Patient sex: M
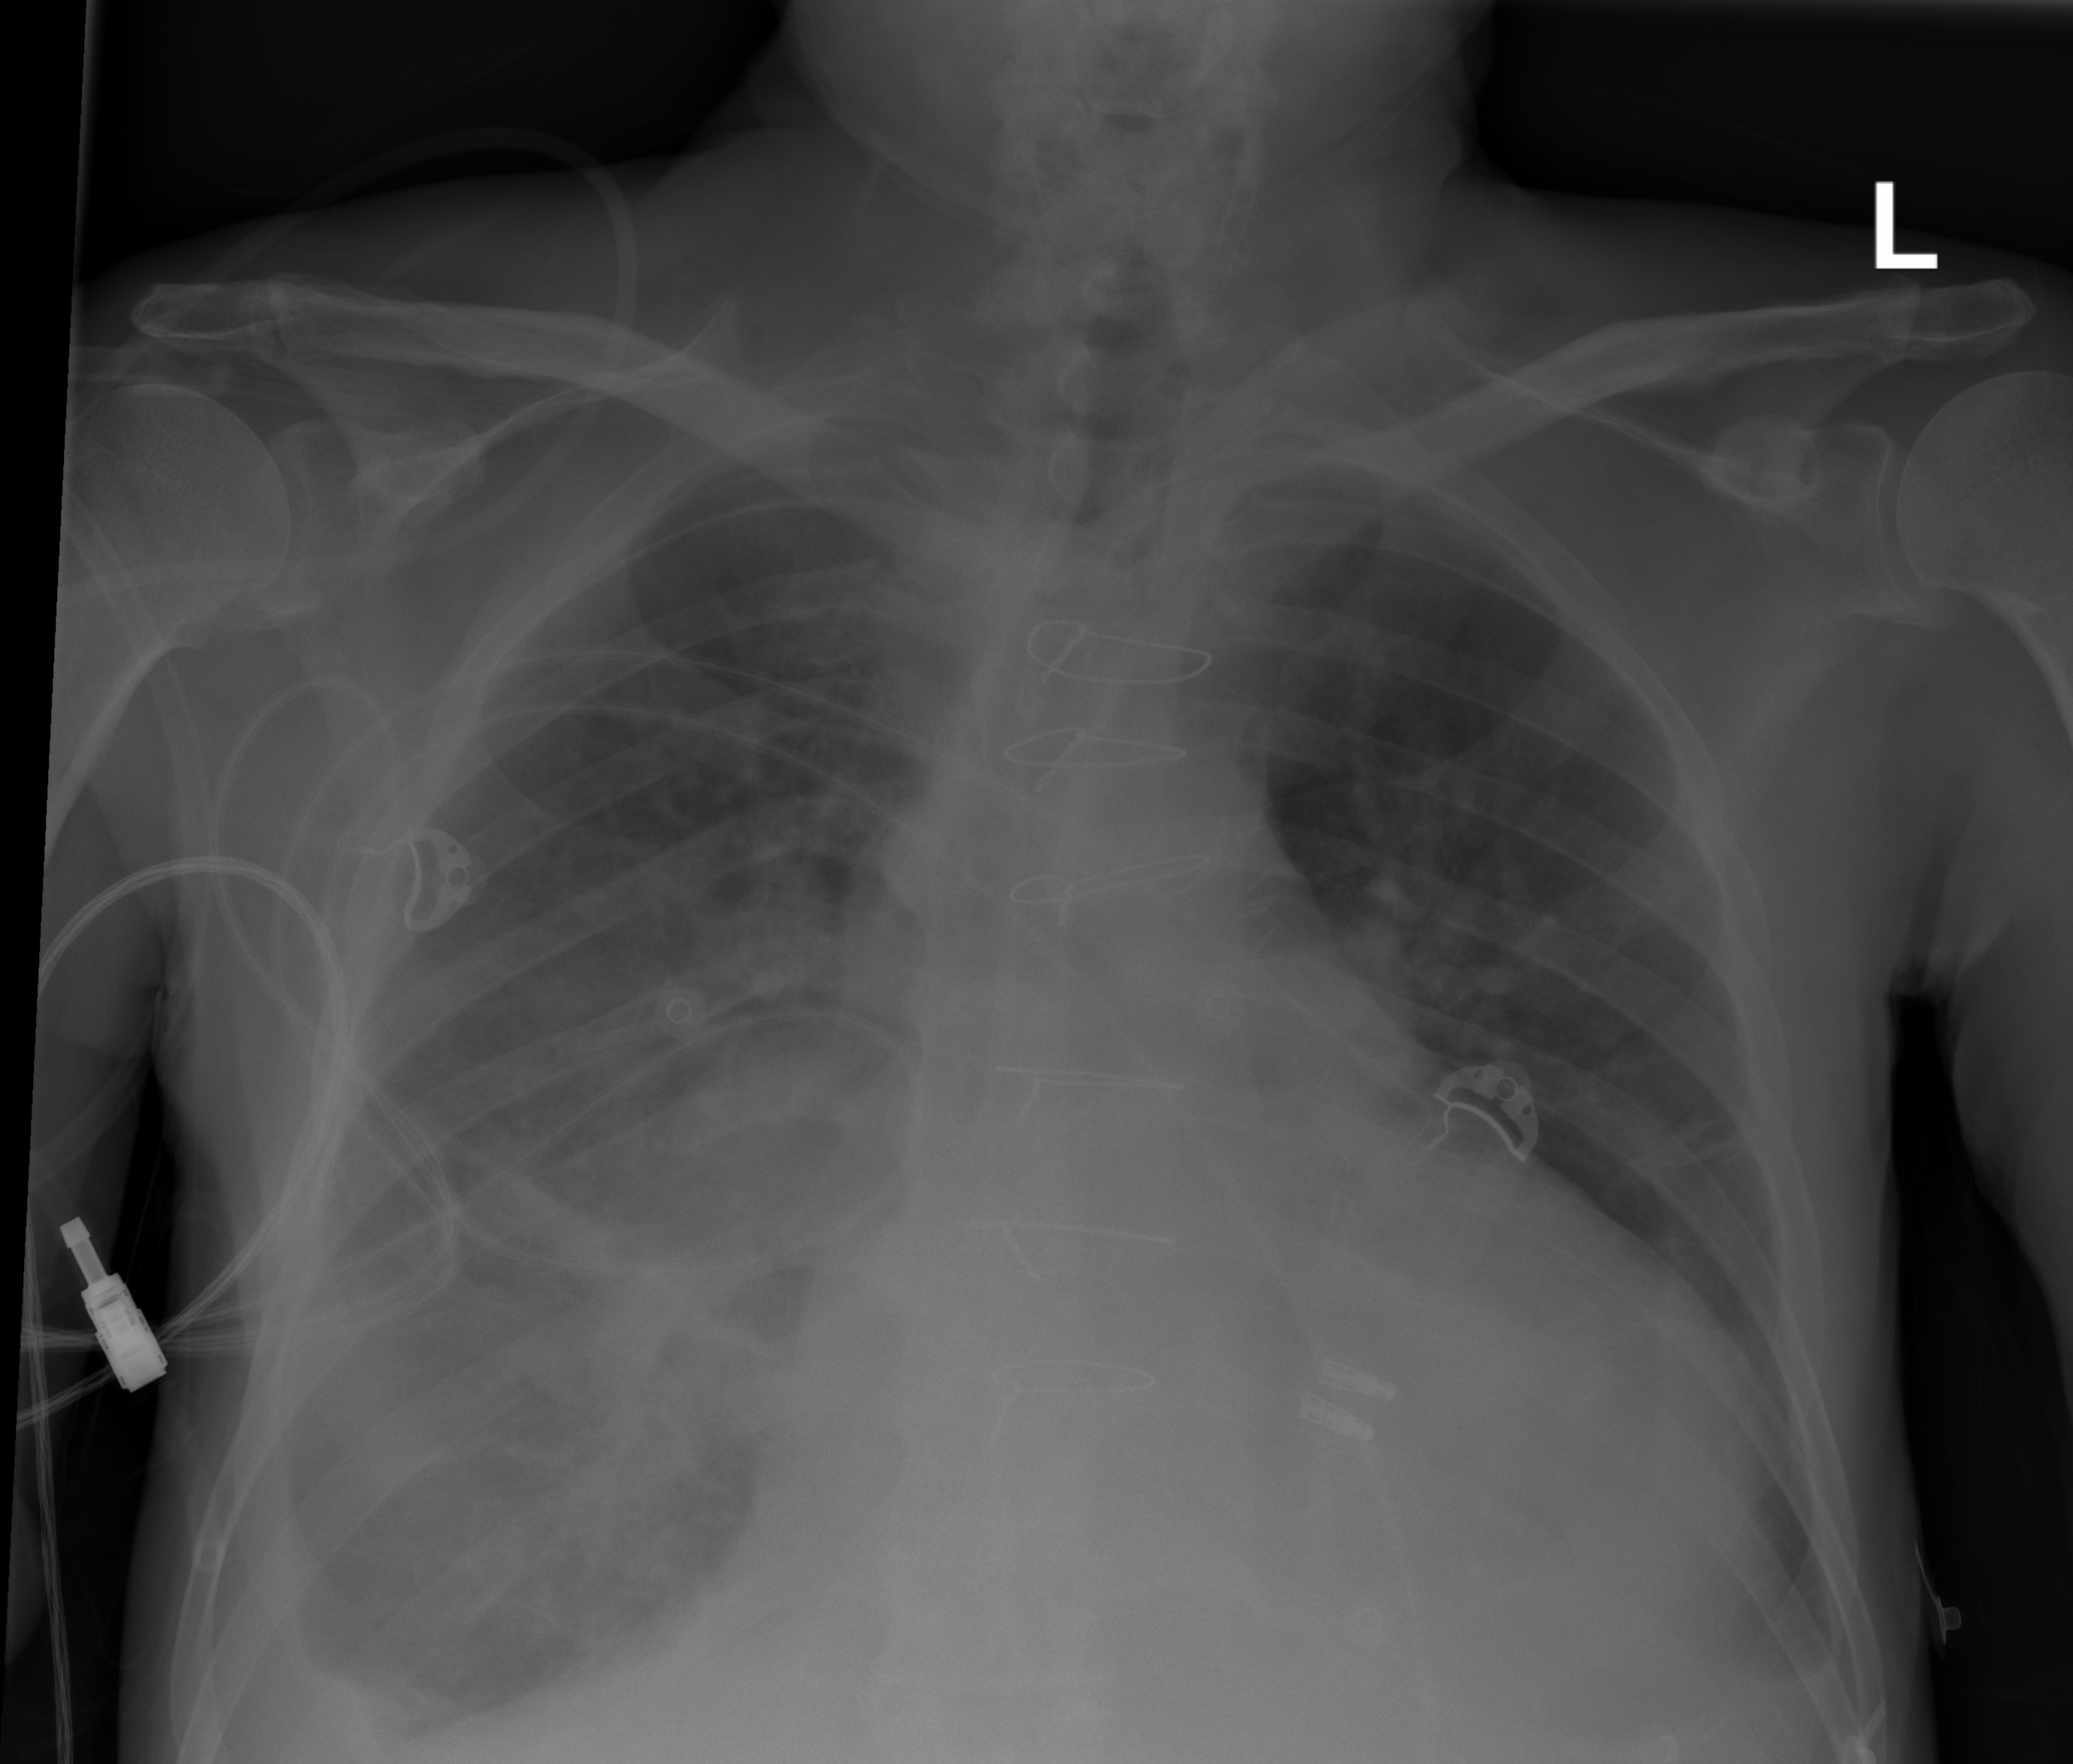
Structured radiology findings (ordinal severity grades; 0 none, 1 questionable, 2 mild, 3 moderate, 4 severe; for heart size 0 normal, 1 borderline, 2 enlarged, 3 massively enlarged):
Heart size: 2
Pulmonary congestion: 3
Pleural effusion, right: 3
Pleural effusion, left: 2
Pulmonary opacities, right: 2
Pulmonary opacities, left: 0
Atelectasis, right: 3
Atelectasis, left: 2